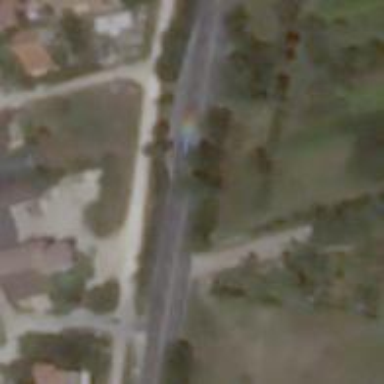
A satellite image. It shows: Roundabout on trunk highway.